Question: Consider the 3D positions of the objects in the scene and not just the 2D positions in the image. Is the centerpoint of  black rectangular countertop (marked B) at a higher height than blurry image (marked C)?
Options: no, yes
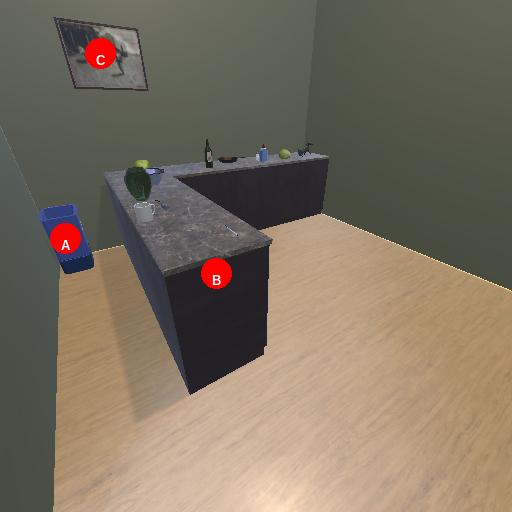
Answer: no